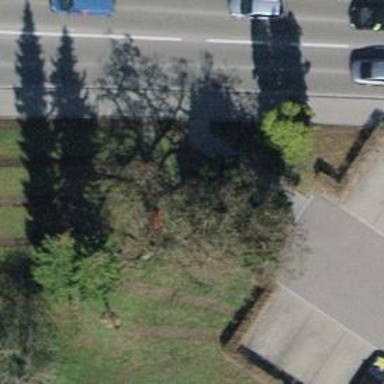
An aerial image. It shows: Bench.